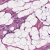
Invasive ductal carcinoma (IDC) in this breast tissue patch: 1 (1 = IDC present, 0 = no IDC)